Field crop: maize
Growth stage: 2
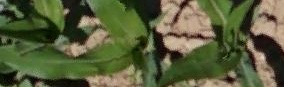
Species: maize